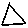
Label: triangle